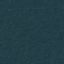
Land use / land cover: Forest